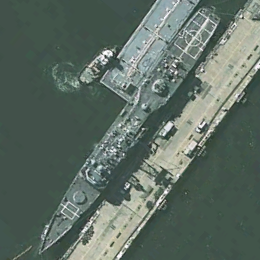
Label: cruiser